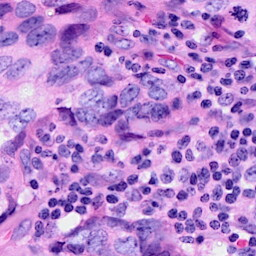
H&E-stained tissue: Breast